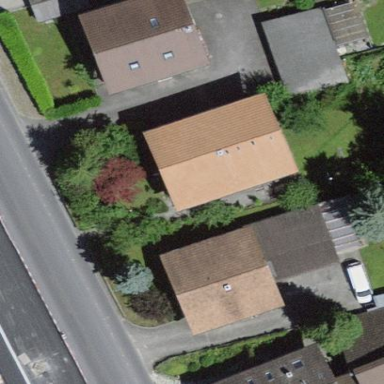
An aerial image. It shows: Residential building.